Field crop: maize
Growth stage: 2
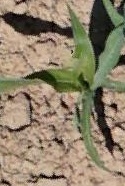
Species: maize